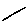
Label: line